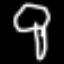
Label: mushroom